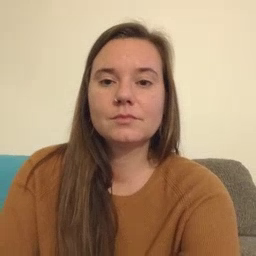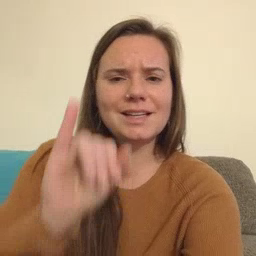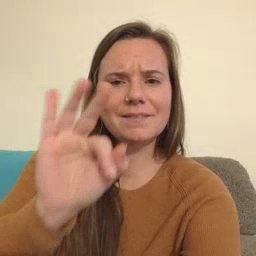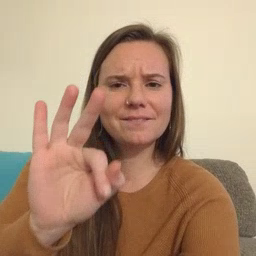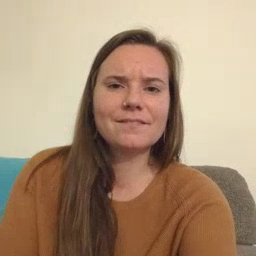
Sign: if